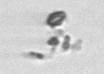
Label: detritus